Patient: sex F, age 89
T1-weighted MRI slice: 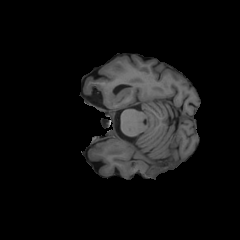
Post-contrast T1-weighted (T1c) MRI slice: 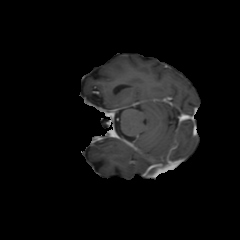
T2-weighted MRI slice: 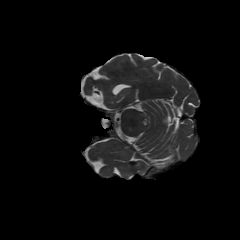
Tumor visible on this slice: no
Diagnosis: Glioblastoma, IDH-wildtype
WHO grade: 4